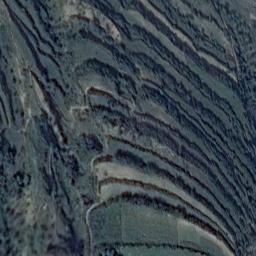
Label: terrace